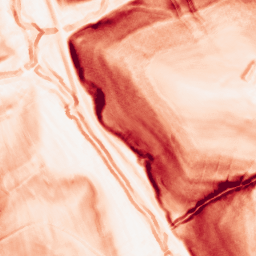
Category: morphological
Decomposition family: morphological_gradient
Decomposition parameters: size: 3
shape: diamond
Upsampling method: quadratic
Upsampling parameters: scale: 8
Upsampling scale: 8